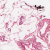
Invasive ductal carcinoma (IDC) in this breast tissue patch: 0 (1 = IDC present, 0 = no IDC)